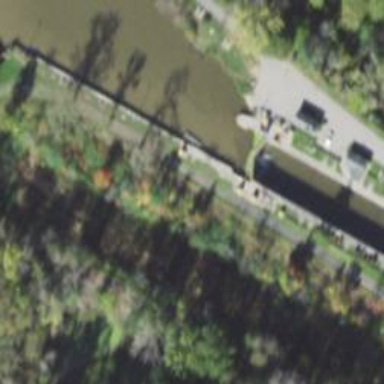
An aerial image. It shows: Lock gate on waterway.